Question: I'm creating a website called WebSpace, and I would like the header background color to stretch from end to end. Currently, it looks like this:

I would like to get rid of the extra whitespace on the top, left, and right, with a clean solution if possible.
Here is the HTML:
'''
<!DOCTYPE html>
<html>
<head>
<link rel="stylesheet" href="/assets/style.css"/>
<link rel="stylesheet" href="/assets/layout.css"/>
<title>WebSpace</title>
</head>
<body>
<div class="row title">
<span class="title">WebSpace</span>
</div>
</body>
</html>
'''
The style.css file:
'''
@import url(http://fonts.googleapis.com/css?family=Roboto:400,700,100&subset=cyrillic,cyrillic-ext,latin-ext,latin);
body {
font-family: 'Roboto', sans-serif;
}
span.title {
font-weight: 100;
font-size: 66px;
width: 100%;
float: left;
}
'''
And my layout.css file:
'''
body { overflow-x:hidden; !important}
html { width: 100%; }
div.row { width: 100%; }
div.span10 { width: 100%; }
div.span9 { width: 90%; }
div.span8 { width: 80%; }
div.span7 { width: 70%; }
div.span6 { width: 60%; }
div.span5 { width: 50%; }
div.span4 { width: 40%; }
div.span3 { width: 30%; }
div.span2 { width: 20%; }
div.span1 { width: 10%; }
/*Row Styles*/
div.title {
background-color: #F7D023;
height: 100px;
color: white;
position: absolute:
left: 0;
right: 0;
overflow-x:hidden; !important
}
'''
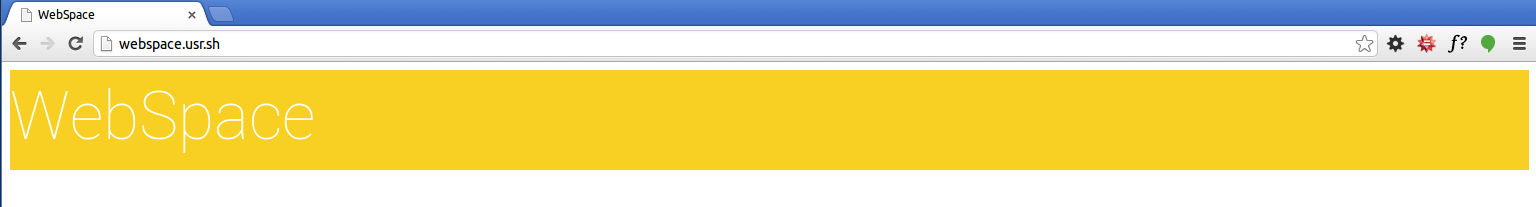
Answer: Browsers are using different default stylesheets. Put:
'''
html, body {
padding: 0;
margin: 0;
}
'''
<URL>
Or better, use a <URL>.